Question: I am using jquery mobile 1.4.2.
I want to create a page like this:
I have to create a page with login>delivery>payement.(Its a three step process)
When we complete login section it goes to delivery section.
1. What I want to know is whether I have to place all contents in a single .php file or should I create separate .php files for login,delivery,payment.
2.How do I create those login>delivery>payement headings.
Please anyone help me with this.
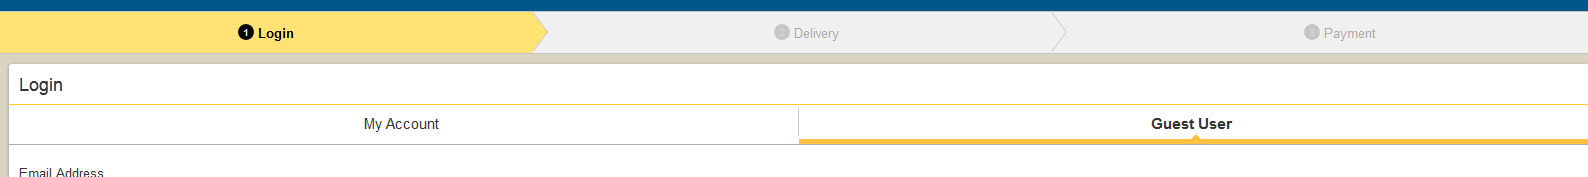
Answer: You will need to create a mix of everything.
First you will need to use multi page template where every page is inside one HTML. This is important for top toolbar.
If I can see it correctly your top toolbar has 3 sections. In this case you will need to have 1 header for 3 separate pages. This will give an impression that user is working with only only one page. You will also have only one header, so you will spend less time changing CSS.
That one header will have 3 separate parts. You can use navigation widget (without icons) or create it by yourself. And depending on active page you will change navigation segment background.
### Examples:
- <URL>
Inner content should have tabs, one tab would be My Account and second one would be Guest User.
### Example:
- <URL>
### Working example
Basically you need something like this: <URL>
Swipe example to see how it moves between pages.
### HTML:
'''
<!DOCTYPE html>
<html>
<head>
<title>jQM Complex Demo</title>
<meta http-equiv='Content-Type' content='text/html; charset=utf-8'/>
<meta name="viewport" content="width=device-width; initial-scale=1.0; maximum-scale=1.0; minimum-scale=1.0; user-scalable=no; target-densityDpi=device-dpi"/>
<link rel="stylesheet" href="http://code.jquery.com/mobile/1.4.2/jquery.mobile-1.4.2.min.css" />
<!--<script src="http://code.jquery.com/jquery-1.10.1.min.js"></script>-->
<script src="http://code.jquery.com/mobile/1.4.2/jquery.mobile-1.4.2.min.js"></script>
</head>
<body>
<div data-role="header" id="shared-header">
<h3>
Header
</h3>
</div>
<div data-role="page" id="index" data-theme="a" >
<div data-role="content">
<div data-role="tabs" id="tabs">
<div data-role="navbar">
<ul>
<li><a href="#one" data-ajax="false">one</a></li>
<li><a href="#two" data-ajax="false">two</a></li>
<li><a href="ajax-content.html" data-ajax="false">three</a></li>
</ul>
</div>
<div id="one" class="ui-body-d ui-content">
<h1>First tab contents</h1>
</div>
<div id="two">
<ul data-role="listview" data-inset="true">
<li><a href="#">Acura</a></li>
<li><a href="#">Audi</a></li>
<li><a href="#">BMW</a></li>
<li><a href="#">Cadillac</a></li>
<li><a href="#">Ferrari</a></li>
</ul>
</div>
</div>
</div>
</div>
<div data-role="page" id="second" data-theme="a" >
<div data-role="content">
Page 2
</div>
</div>
</body>
</html>
'''
### JavaScript:
'''
$(function () {
$("[data-role=header]").enhanceWithin().toolbar();
});
$(document).off('swipeleft').on('swipeleft', 'div[data-role="page"]', function(event){
if(event.handled !== true) // This will prevent event triggering more then once
{
var nextpage = $.mobile.activePage.next('div[data-role="page"]');
// swipe using id of next page if exists
if (nextpage.length > 0) {
$( ":mobile-pagecontainer" ).pagecontainer( "change", nextpage,{transition: "slide"});
}
event.handled = true;
}
return false;
});
$(document).off('swiperight').on('swiperight', 'div[data-role="page"]', function(event){
if(event.handled !== true) // This will prevent event triggering more then once
{
var prevpage = $(this).prev('div[data-role="page"]');
if (prevpage.length > 0) {
$( ":mobile-pagecontainer" ).pagecontainer( "change", prevpage,{transition: "slide", reverse: true});
}
event.handled = true;
}
return false;
});
'''